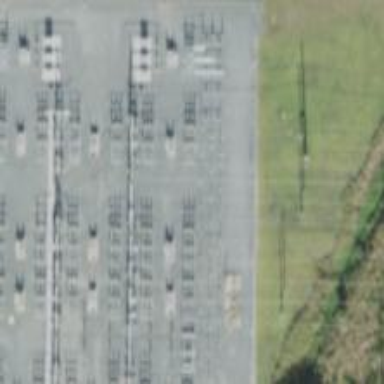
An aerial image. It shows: Switch for power supply.